Question: I have a wordpress page with a login widget '<div id='widget-sidebar' class='widgets_on_page'>' above the forum content. I would like to float it to the right and have the forum title to align vertically on the left, like this:

The problem I am having is that the forum title is generated dynamically and so I can't place them in the same div.
Any ideas?
Here is the source code:
'''
<div id="primary">
<div id="content" role="main">
<div id='widget-sidebar' class='widgets_on_page'>
<ul><li id="wp_sidebarlogin-2" class="widget widget_wp_sidebarlogin"><h2 class="widgettitle">Welcome Admin</h2><div class="avatar_container"><img src="http://localhost/wordpress/wp-content/plugins/user-avatar/user-avatar-pic.php?src=http://localhost/wordpress/wp-content/uploads/avatars/1/<PHONE>-bpfull.jpg&#038;w=38&#038;id=1&#038;random=<PHONE>" alt="" class=" avatar avatar-38 photo user-1-avatar" width="38" height="38" /></div><ul class="pagenav"><li class="page_item"><a href="http://localhost/wordpress/wp-admin/">Dashboard</a></li><li class="page_item"><a href="http://localhost/wordpress/wp-admin/profile.php">Profile</a></li><li class="page_item"><a href=" http://localhost/wordpress/wp-login.php?action=logout&amp;redirect_to=http%3A%2F%2Flocalhost%2Fwordpress%2F%3Fforum%3Dna-forum&amp;_wpnonce=caf8874286">Logout</a></li></ul></li></ul>
</div><!-- widgets_on_page -->
<article id="post-2901" class="post-2901 forum type-forum status-publish hentry">
<header class="entry-header">
<h1 class="entry-title"><a href="http://localhost/wordpress/?forum=na-forum" title="Permalink to NA Forum" rel="bookmark">NA Forum</a></h1>
</header><!-- .entry-header -->
'''
Here is the part of my forum page template that I'm working with:
'''
<div id="primary">
<div id="content" role="main">
<?php widgets_on_template("widget-sidebar"); ?>
<?php if ( have_posts() ) : ?>
<?php twentyeleven_content_nav( 'nav-above' ); ?>
<?php /* Start the Loop */ ?>
<?php while ( have_posts() ) : the_post(); ?>
<?php get_template_part( 'content', get_post_format() ); ?>
<?php endwhile; ?>
<?php twentyeleven_content_nav( 'nav-below' ); ?>
'''
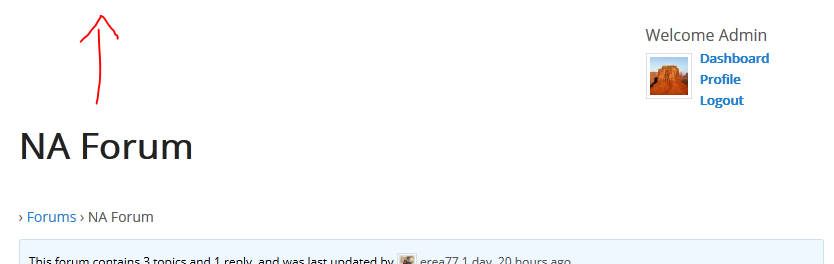
Answer: Using absolute positioning for the widget should work. Something like:
'''
div#content {
position: relative;
}
div#widget-sidebar {
position: absolute;
top: 10px;
right: 10px;
}
'''